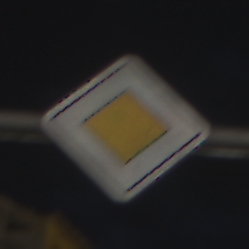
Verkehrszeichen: Vorfahrtsstrasse
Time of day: Night
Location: Outdoor (Urban)
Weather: PartlyCloudy
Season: NotSpecified
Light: Artificial